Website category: jobs
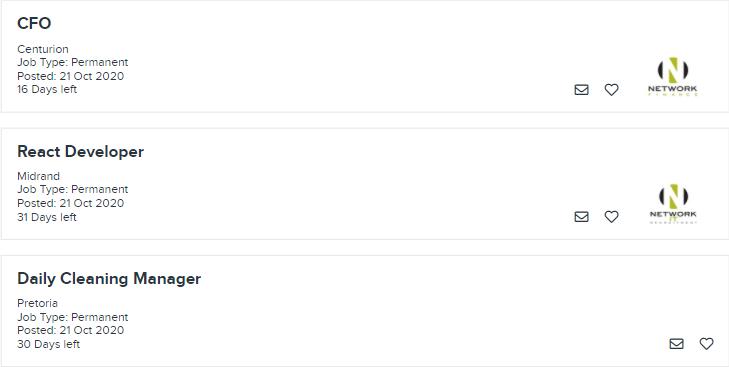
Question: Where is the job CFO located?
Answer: Centurion

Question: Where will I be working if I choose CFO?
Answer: Centurion

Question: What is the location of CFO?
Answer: Centurion

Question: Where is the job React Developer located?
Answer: Midrand

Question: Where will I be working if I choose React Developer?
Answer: Midrand

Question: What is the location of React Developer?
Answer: Midrand

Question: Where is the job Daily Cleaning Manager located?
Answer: Pretoria

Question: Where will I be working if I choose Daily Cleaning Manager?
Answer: Pretoria

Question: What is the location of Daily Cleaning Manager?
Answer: Pretoria

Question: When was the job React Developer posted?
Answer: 21 Oct 2020

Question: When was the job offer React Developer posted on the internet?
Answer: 21 Oct 2020

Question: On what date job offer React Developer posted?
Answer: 21 Oct 2020

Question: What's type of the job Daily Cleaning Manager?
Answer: Job Type: Permanent

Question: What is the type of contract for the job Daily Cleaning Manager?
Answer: Job Type: Permanent

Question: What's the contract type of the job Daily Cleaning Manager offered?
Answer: Job Type: Permanent

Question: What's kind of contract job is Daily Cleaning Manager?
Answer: Job Type: Permanent

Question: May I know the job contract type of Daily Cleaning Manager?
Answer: Job Type: Permanent

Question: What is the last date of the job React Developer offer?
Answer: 31 Days left

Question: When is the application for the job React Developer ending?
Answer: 31 Days left

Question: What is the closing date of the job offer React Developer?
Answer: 31 Days left

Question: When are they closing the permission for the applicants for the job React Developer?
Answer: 31 Days left

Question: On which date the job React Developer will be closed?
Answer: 31 Days left

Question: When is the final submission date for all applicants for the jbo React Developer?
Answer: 31 Days left

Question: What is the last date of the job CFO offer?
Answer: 16 Days left

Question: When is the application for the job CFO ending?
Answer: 16 Days left

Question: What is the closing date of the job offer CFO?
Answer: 16 Days left

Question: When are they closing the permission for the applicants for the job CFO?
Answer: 16 Days left

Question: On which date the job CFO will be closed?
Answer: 16 Days left

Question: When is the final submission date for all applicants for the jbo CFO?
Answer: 16 Days left

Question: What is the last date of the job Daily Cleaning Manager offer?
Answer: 30 Days left

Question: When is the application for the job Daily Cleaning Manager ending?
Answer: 30 Days left

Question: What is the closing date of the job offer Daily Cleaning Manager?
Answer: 30 Days left

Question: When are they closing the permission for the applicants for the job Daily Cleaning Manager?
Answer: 30 Days left

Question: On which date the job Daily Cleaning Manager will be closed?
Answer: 30 Days left

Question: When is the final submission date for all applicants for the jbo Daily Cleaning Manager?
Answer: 30 Days left

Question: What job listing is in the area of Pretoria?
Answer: Daily Cleaning Manager

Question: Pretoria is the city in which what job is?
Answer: Daily Cleaning Manager

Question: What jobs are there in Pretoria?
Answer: Daily Cleaning Manager

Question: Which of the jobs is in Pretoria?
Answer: Daily Cleaning Manager

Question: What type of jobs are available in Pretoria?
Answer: Daily Cleaning Manager

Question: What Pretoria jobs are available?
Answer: Daily Cleaning Manager

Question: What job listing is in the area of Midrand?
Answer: React Developer

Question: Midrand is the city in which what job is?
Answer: React Developer

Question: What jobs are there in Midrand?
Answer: React Developer

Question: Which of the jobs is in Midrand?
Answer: React Developer

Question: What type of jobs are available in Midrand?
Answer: React Developer

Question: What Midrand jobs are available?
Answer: React Developer

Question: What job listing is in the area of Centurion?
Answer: CFO

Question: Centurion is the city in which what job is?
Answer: CFO

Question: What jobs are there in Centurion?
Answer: CFO

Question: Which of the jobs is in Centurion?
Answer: CFO

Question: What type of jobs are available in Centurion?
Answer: CFO

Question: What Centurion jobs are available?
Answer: CFO